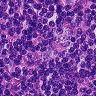
Metastatic tissue present: yes